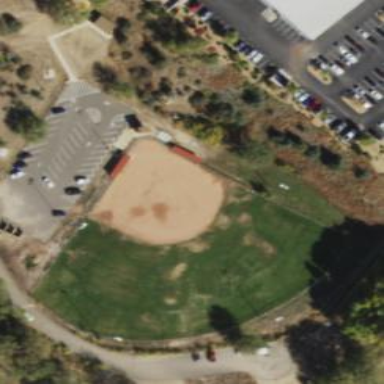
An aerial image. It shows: Baseball pitch for leisure and sports activities.